Field crop: maize
Growth stage: 2
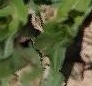
Species: maize